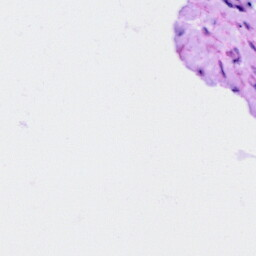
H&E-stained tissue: Ovarian